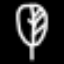
Label: leaf